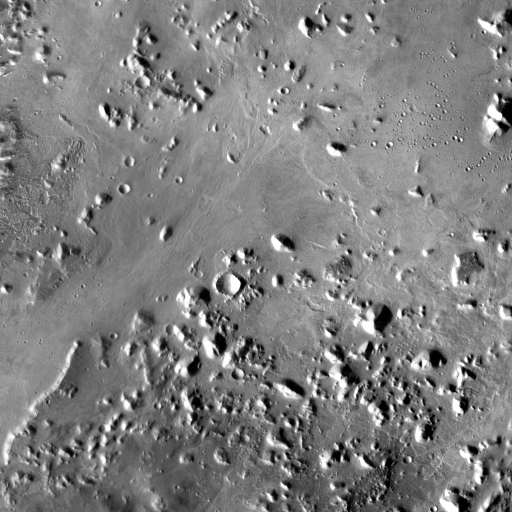
Crater classes present: Background, Other, Buried, Secondary